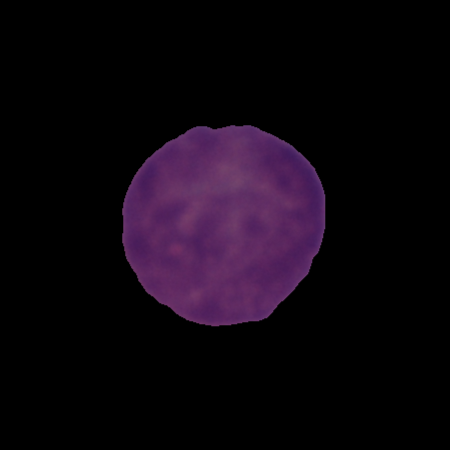
Label: cancer